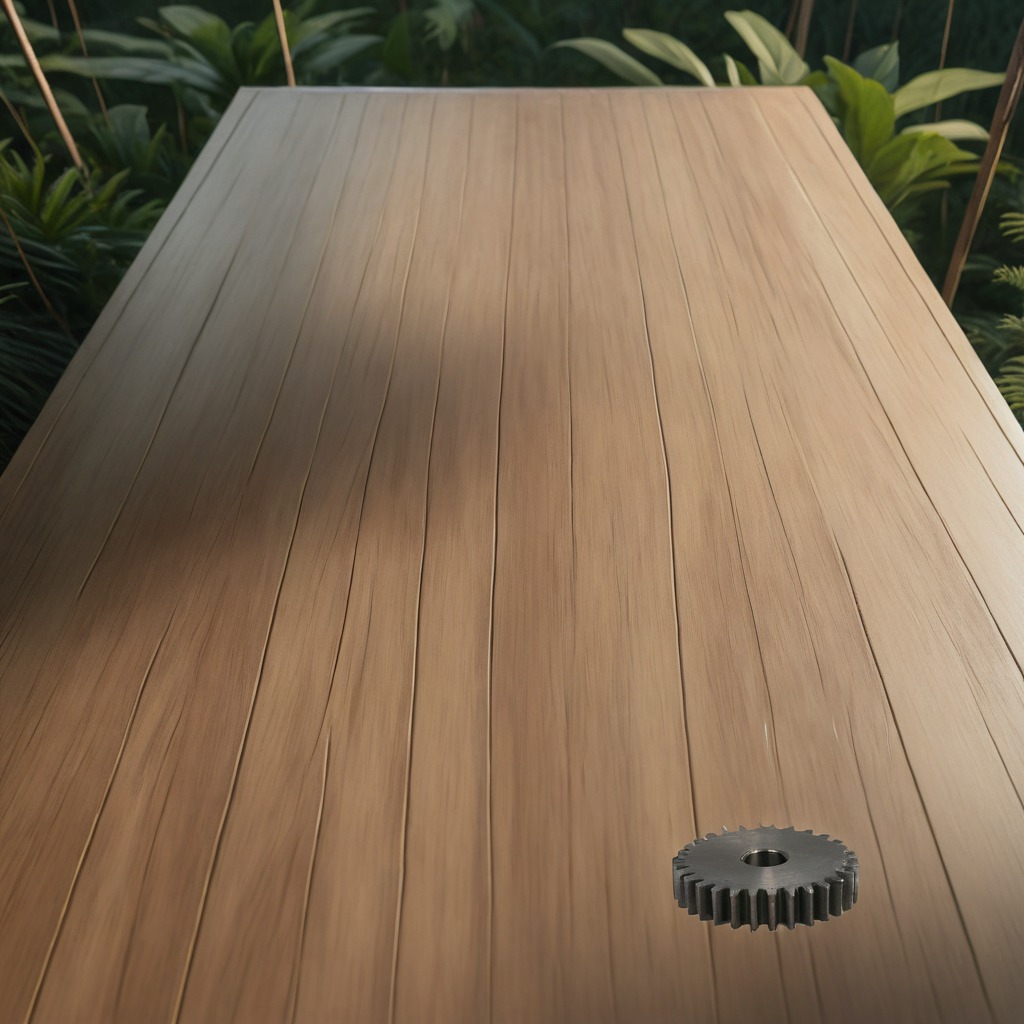
A steel gear with teeth lies on the wooden table in a jungle field workshop tent.